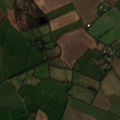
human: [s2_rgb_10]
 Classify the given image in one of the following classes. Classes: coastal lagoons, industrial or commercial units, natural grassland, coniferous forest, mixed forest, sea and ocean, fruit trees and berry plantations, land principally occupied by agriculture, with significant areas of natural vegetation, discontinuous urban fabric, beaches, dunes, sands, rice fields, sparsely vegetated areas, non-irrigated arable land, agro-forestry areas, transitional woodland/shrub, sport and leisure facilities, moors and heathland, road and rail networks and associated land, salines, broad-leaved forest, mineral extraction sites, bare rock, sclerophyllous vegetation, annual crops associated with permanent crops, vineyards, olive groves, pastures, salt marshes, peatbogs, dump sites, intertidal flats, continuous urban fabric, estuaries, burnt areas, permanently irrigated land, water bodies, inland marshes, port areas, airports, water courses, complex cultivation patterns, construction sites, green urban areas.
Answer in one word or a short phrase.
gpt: non-irrigated arable land, pastures